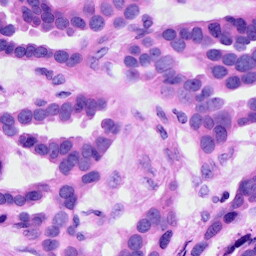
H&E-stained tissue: Ovarian